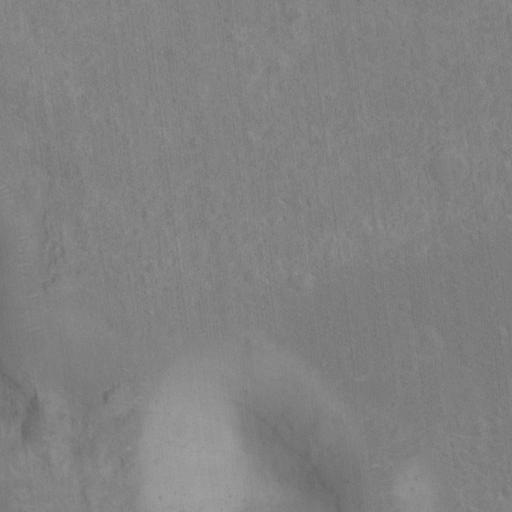
Objects detected: cone